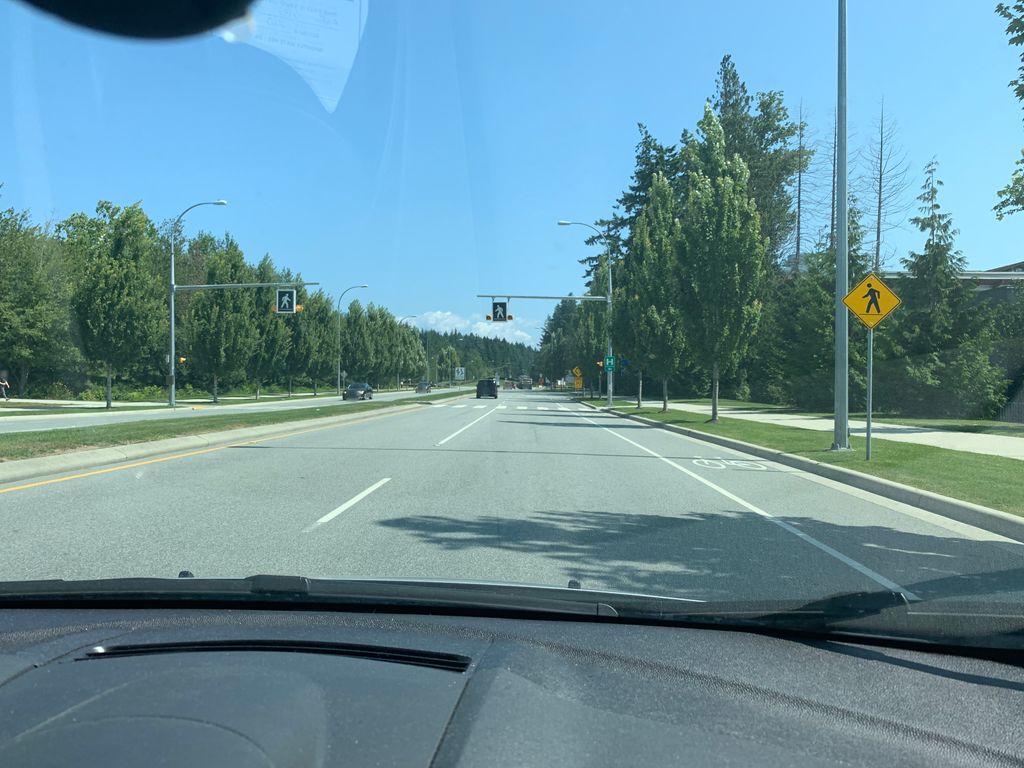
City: vancouver